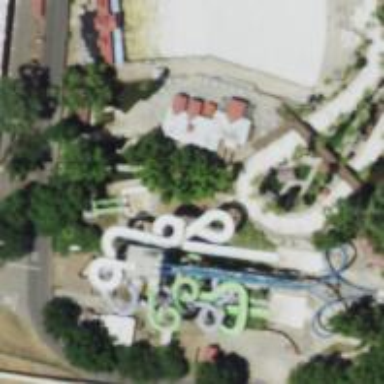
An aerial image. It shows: Aqueduct bridge featuring water slide attraction.